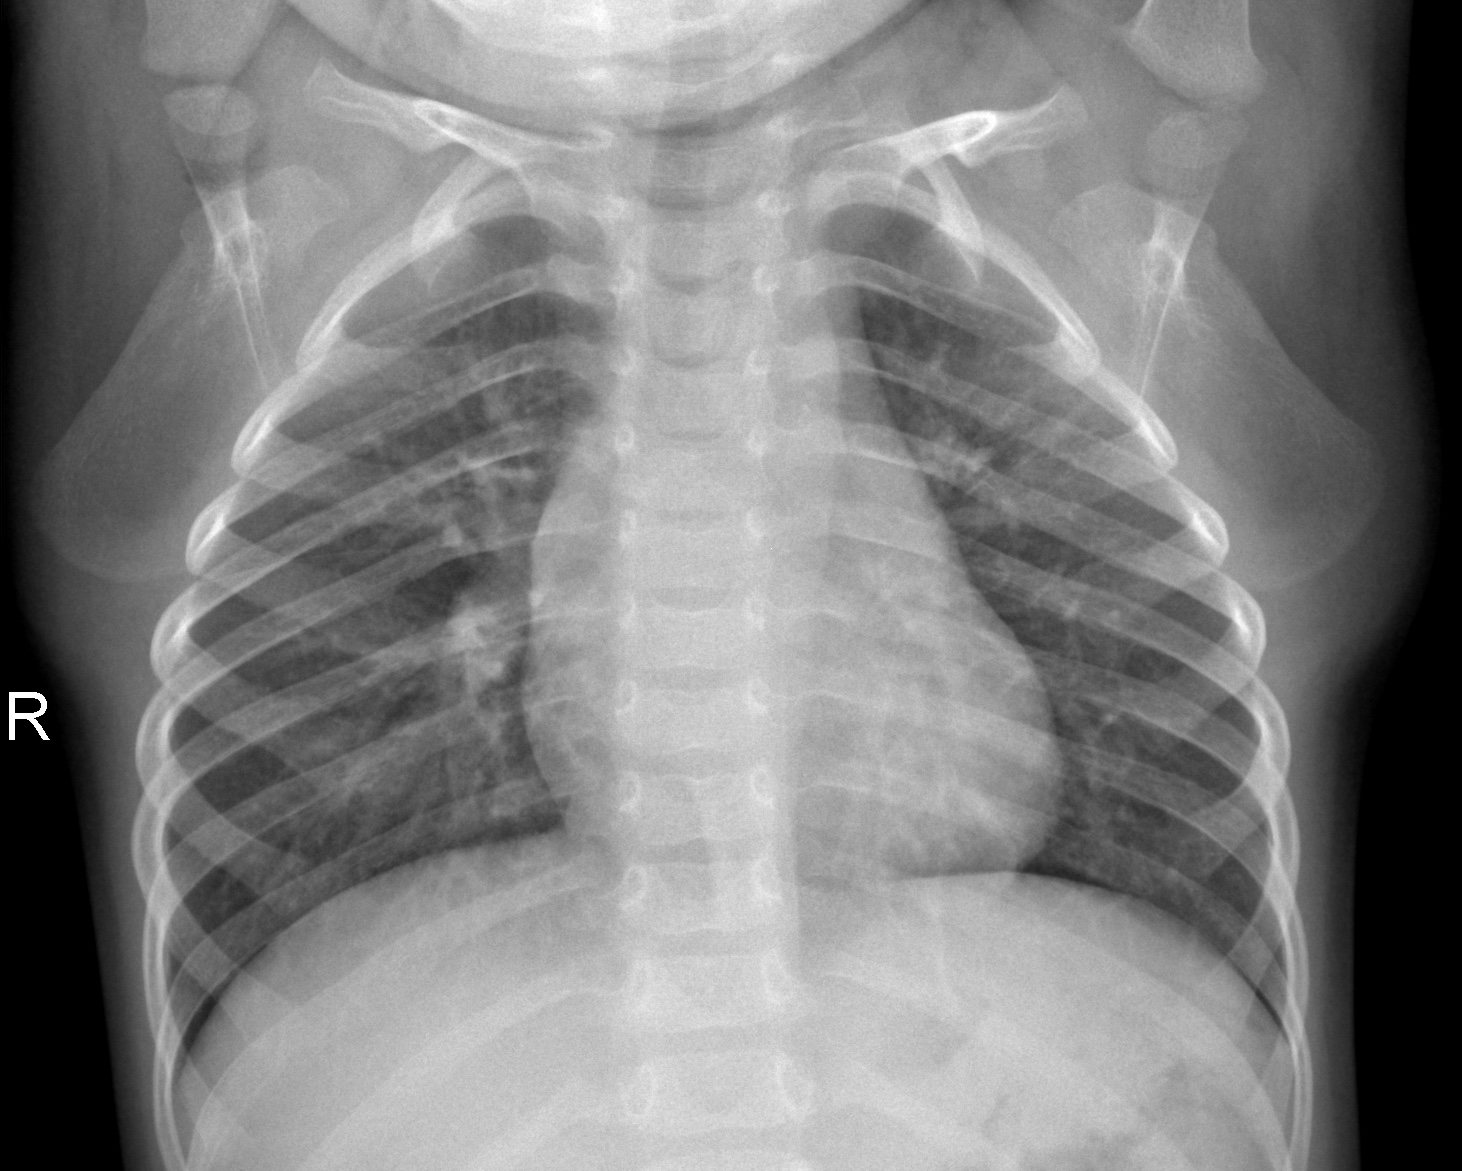
Diagnosis: NORMAL